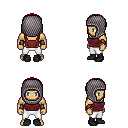
a pixel art fantasy rpg character, male body template, human, tanned skin, maroon pirate shirt, white pants, red plain hairstyle, chain hood, cloth bracers, black shoes, four views (front, back, left, right), 2x2 character sprite sheet, small pixel art, hard edges, no anti-aliasing